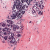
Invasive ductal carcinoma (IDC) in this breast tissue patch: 0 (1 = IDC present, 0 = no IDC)